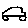
Label: car